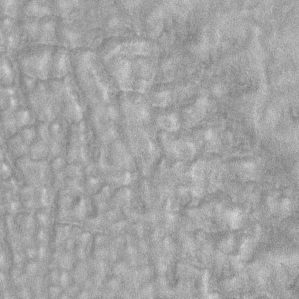
Label: frost